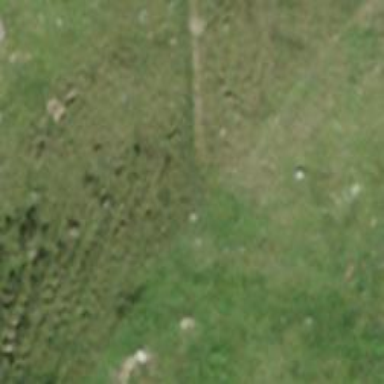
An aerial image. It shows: Path on the ground.